Field crop: maize
Growth stage: 2
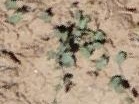
Species: convolvulus